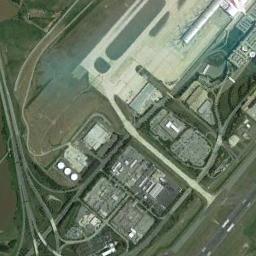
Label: airport